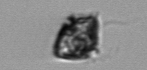
Label: Kryptoperidinium_triquetrum